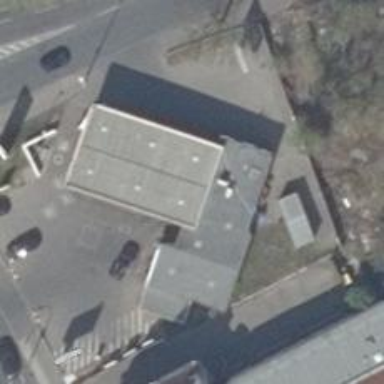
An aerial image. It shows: Fuel station.